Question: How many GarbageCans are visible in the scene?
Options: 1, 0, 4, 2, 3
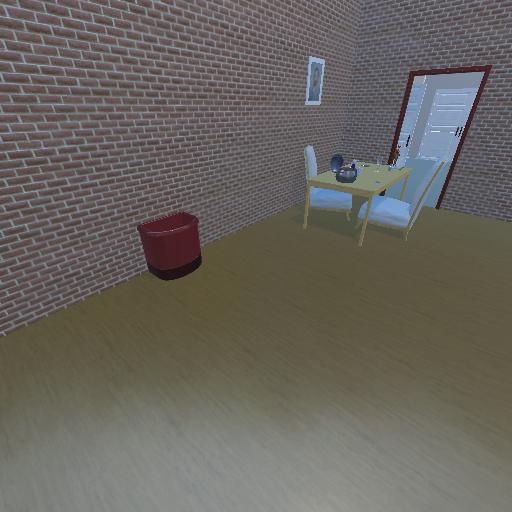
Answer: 1